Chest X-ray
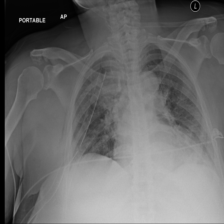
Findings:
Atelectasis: negative
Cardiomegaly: negative
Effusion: negative
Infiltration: negative
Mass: negative
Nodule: negative
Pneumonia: negative
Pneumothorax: negative
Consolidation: negative
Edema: negative
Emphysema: negative
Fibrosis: negative
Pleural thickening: negative
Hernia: negative